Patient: sex F, age 31
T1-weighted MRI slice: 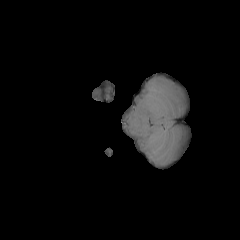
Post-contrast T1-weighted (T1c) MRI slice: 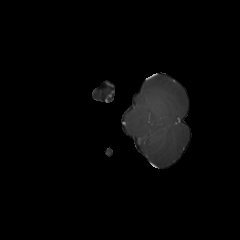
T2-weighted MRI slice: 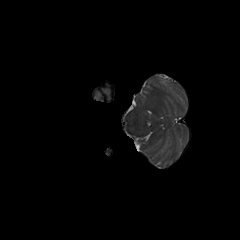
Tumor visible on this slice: no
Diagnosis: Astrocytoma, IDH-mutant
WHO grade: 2